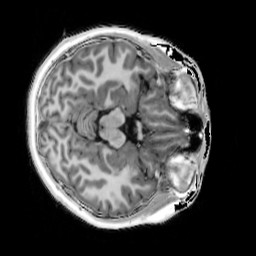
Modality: T1w
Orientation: axial
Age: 16
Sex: female
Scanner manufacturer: siemens
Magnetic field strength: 3 T
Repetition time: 4 s
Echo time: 0.00291 s